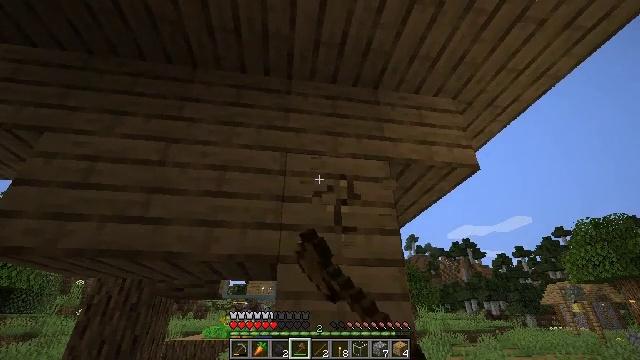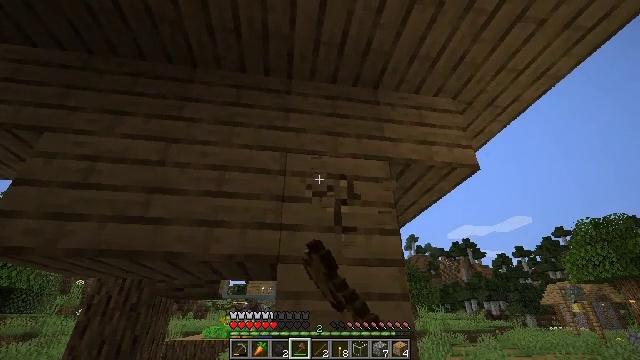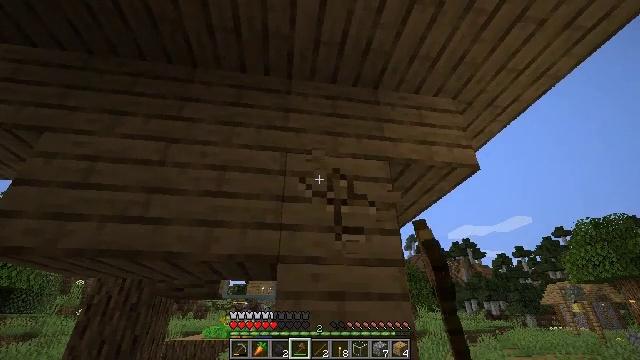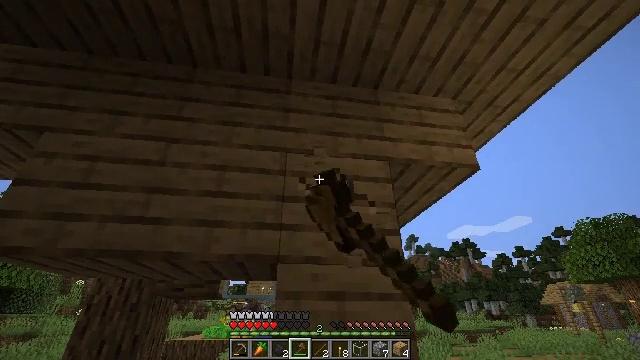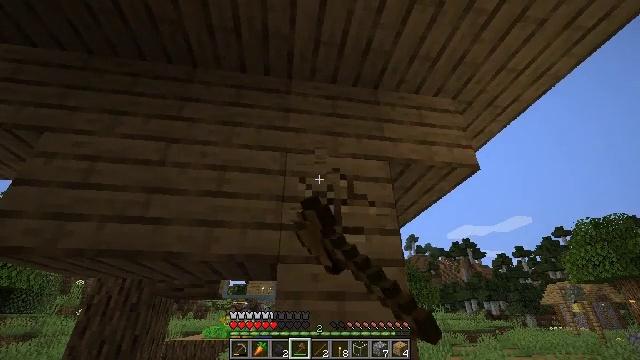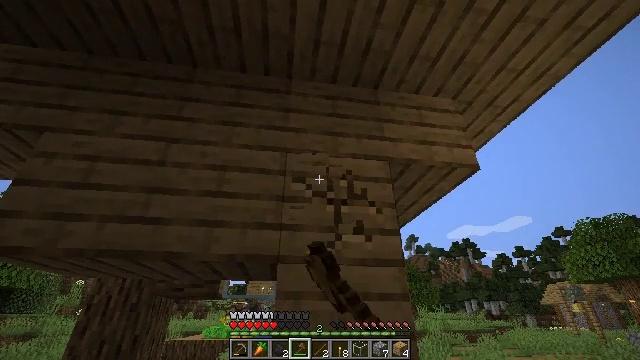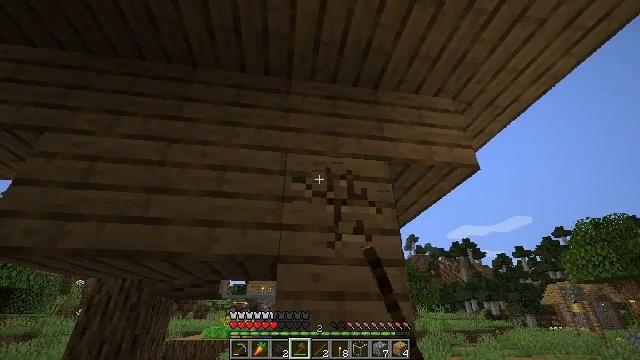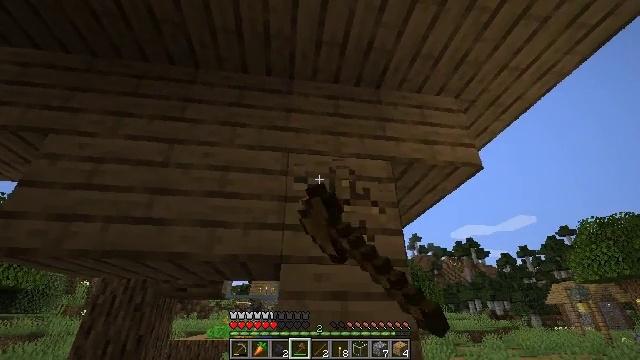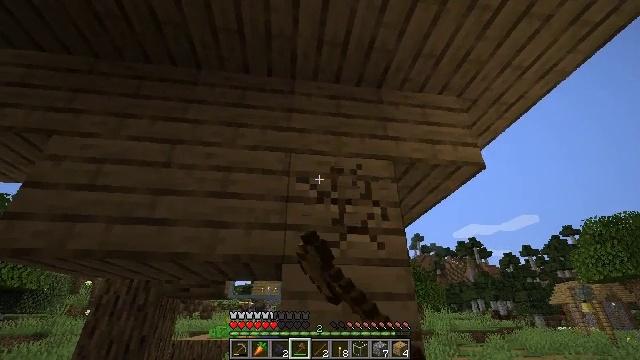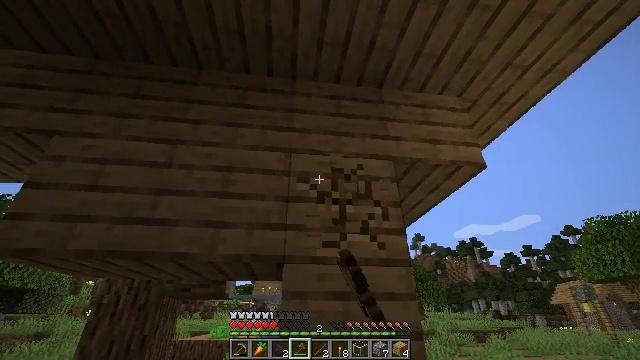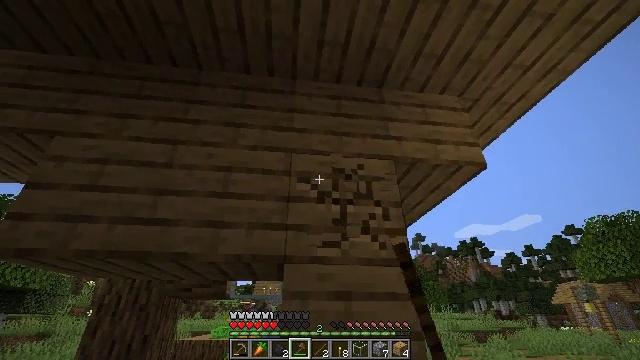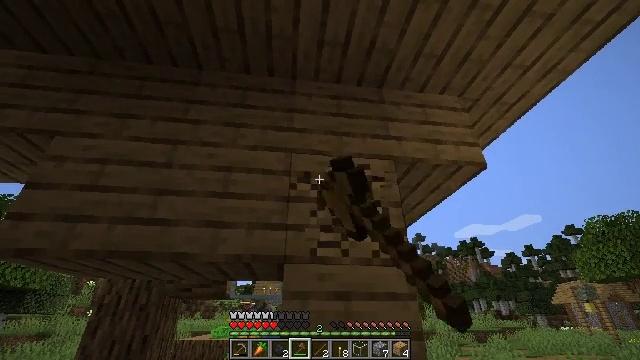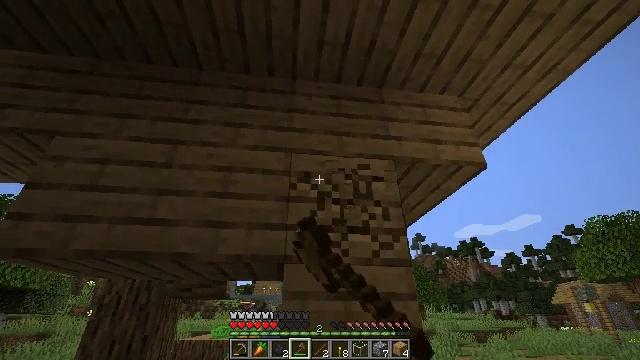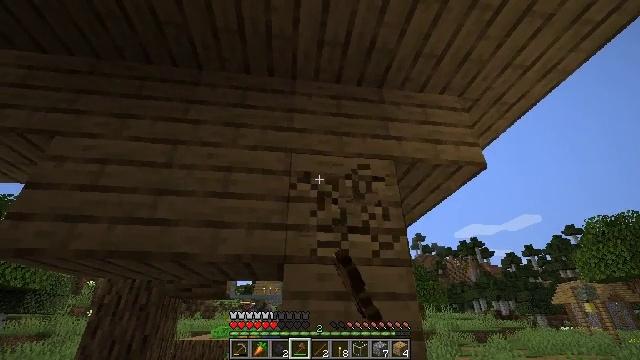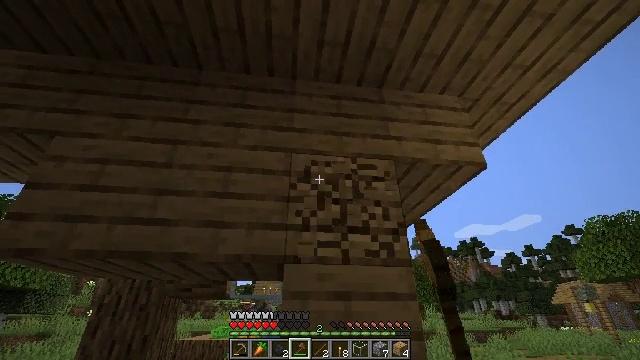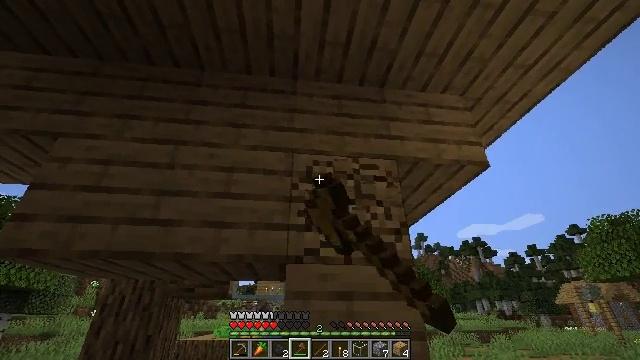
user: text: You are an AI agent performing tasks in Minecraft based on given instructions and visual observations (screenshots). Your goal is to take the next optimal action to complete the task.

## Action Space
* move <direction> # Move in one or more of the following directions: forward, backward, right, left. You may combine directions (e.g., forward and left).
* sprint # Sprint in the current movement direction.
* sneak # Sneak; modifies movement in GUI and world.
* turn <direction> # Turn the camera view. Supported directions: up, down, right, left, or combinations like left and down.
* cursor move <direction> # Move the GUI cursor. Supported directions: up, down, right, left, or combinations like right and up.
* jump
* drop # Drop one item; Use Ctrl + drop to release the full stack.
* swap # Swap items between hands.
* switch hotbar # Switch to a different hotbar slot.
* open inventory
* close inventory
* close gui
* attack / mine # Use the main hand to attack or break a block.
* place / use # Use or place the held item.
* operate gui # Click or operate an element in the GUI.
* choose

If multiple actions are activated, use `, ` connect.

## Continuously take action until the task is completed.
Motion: motion action
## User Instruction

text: Break the existing planks.
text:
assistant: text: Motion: attack / mine
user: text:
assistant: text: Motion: attack / mine
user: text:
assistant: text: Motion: attack / mine
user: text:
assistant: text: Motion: attack / mine
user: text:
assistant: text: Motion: attack / mine
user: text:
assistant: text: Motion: attack / mine
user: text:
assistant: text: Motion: attack / mine
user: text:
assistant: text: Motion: attack / mine
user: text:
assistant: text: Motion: attack / mine
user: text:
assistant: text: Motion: attack / mine
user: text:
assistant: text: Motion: attack / mine
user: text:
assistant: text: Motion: attack / mine
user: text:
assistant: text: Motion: attack / mine
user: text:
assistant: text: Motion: attack / mine
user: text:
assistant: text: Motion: attack / mine
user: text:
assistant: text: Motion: attack / mine
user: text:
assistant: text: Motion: attack / mine
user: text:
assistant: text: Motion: attack / mine
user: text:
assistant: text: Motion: attack / mine
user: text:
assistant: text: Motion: attack / mine
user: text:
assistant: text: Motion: attack / mine
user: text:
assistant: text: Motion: attack / mine
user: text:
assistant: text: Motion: turn left, attack / mine
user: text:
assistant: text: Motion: move forward, turn left, attack / mine
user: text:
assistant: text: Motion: move forward, turn left, attack / mine
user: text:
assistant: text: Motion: move forward, turn left, attack / mine
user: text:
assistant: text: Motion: move forward, attack / mine
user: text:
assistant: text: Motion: attack / mine
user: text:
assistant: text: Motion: attack / mine
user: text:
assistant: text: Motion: attack / mine